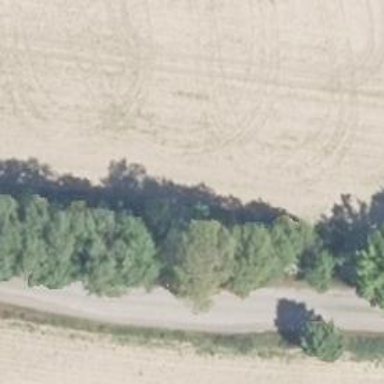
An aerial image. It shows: Row of broadleaved trees.